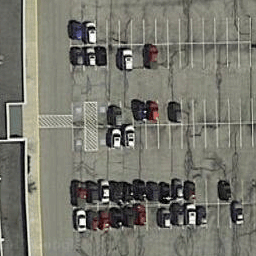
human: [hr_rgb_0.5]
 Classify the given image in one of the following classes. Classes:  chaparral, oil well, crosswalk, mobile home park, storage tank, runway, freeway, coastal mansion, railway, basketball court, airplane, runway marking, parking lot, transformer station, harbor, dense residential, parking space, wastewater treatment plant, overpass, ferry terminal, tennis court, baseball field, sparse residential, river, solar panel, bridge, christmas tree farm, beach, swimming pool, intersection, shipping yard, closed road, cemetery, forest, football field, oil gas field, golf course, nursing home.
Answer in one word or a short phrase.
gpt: parking lot